Interaction volume radius: 10 \u00c5
Interaction volume height: 10 \u00c5
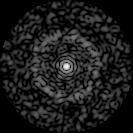
Disorder parameter: 0.8569